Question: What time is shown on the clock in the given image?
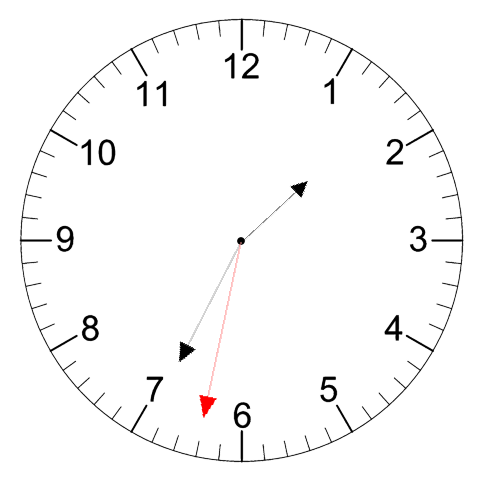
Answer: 01:34:32